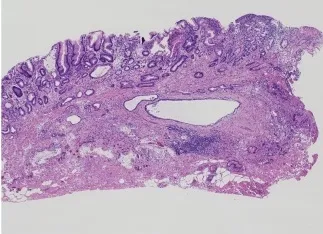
A, B, C. Endoscopic submucosal dissection was of the lesion was performed (3A). The histopathologic examination of the specimen showed acidophilic columnar cancer cells indicating mild to moderate nuclear atypia infiltrated deeper than the submucosal layer with forming mucinous glands clearly. Both horizontal and vertical margins were positive (H&E, x40 (3B), x100 (3C).
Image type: pathology (h&e)